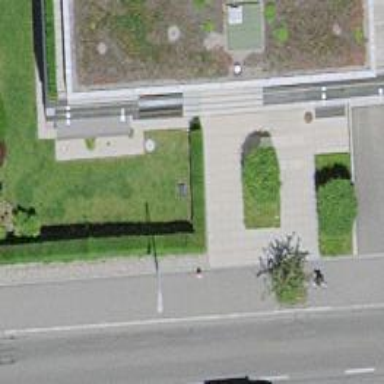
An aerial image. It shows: Hedge barrier.